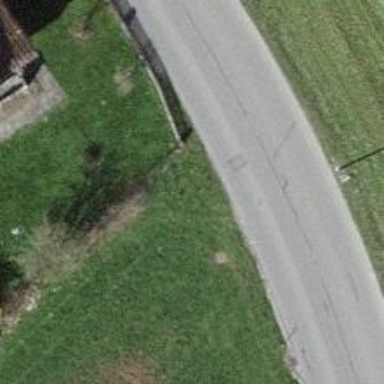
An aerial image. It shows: Tertiary road with asphalt surface.